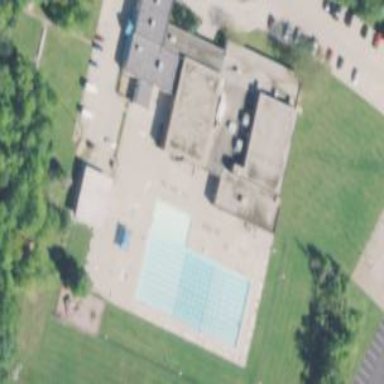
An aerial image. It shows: Swimming pool area designated for leisure and sports activities.